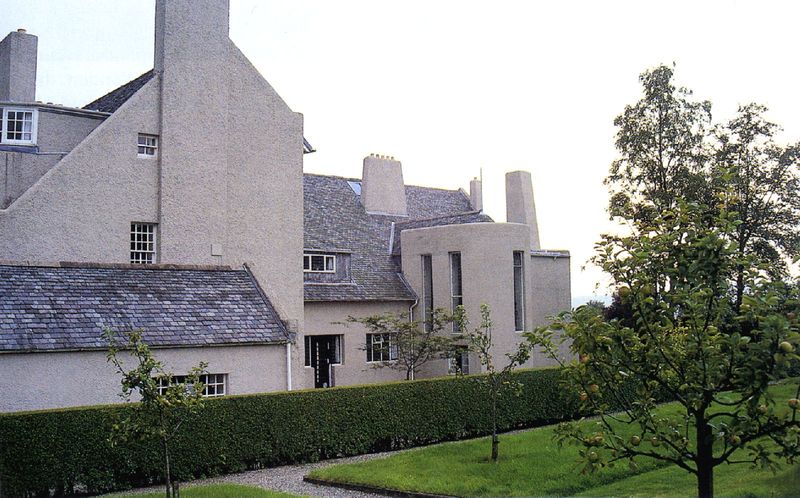
Titel: Helensburgh, Hill House
Künstler: Charles Rennie Mackintosh
Standort: Helensburgh (EU - GB - Schottland)
Schlagwörter: baum, blau, himmel, weiß, wolken, bäume, grün, fenster, grau, tür, dach, gebäude, gras, haus, obst, rasen, weg, wiese, wand, häuser, wege, dachziegel, kamin, schornstein, früchte, garten, äpfel, dächer, mauer, schornsteine, ziegel, hecke, kies, essen, foto, fenstergitter, obstbäume, apfelbaum, schindeln